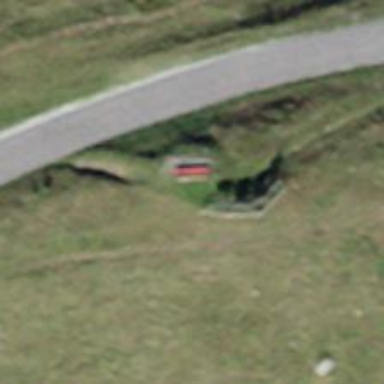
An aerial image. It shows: Bench for seating.